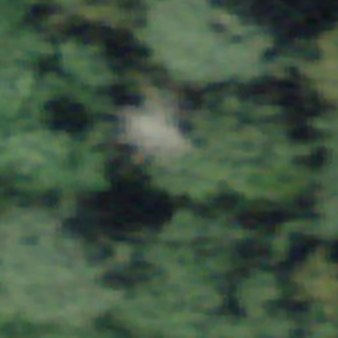
Label: other